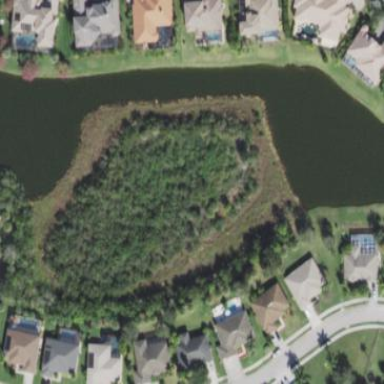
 creating natural and serene environment."